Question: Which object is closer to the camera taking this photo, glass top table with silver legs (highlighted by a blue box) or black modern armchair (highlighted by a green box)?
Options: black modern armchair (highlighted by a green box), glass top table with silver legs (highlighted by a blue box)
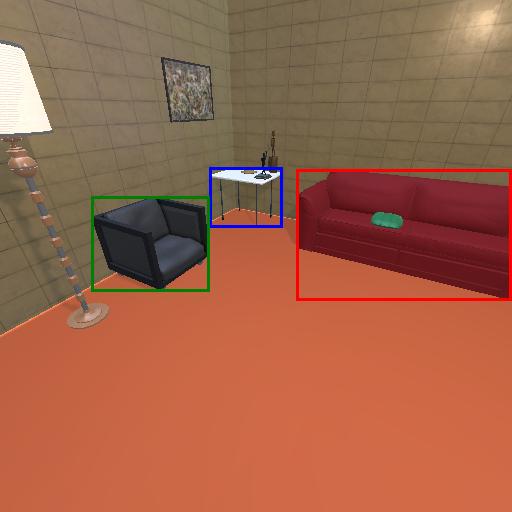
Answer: black modern armchair (highlighted by a green box)